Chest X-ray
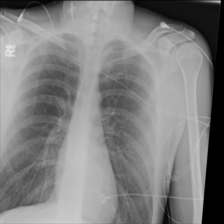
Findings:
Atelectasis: negative
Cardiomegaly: negative
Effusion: negative
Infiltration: negative
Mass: negative
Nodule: negative
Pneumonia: negative
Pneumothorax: negative
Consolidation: negative
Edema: negative
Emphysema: negative
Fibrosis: negative
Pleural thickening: negative
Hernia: negative